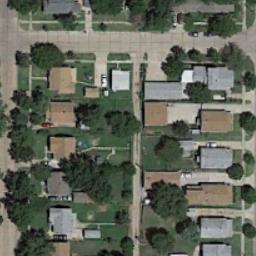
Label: medium_residential